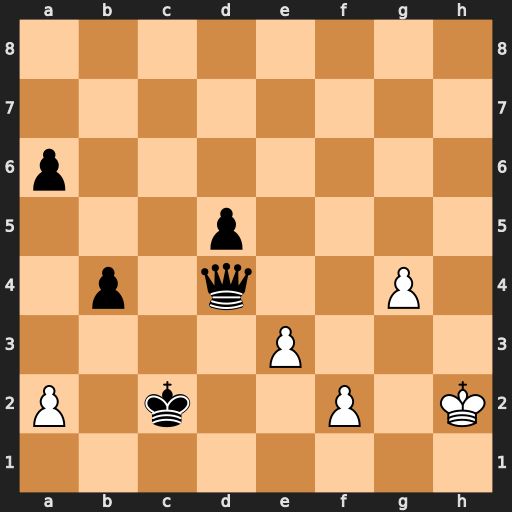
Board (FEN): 8/8/p7/3p4/1p1q2P1/4P3/P1k2P1K/8
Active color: w
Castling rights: -
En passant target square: -
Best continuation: exd4 a5 g5 a4 g6 a3 g7 b3 axb3 a2 g8=Q